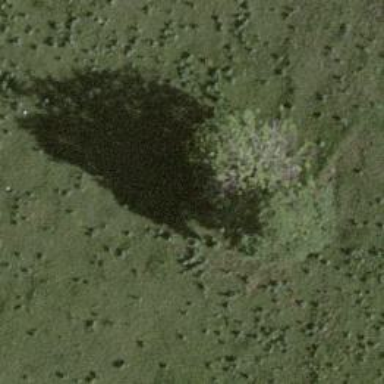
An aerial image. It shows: Single tag "natural: tree."